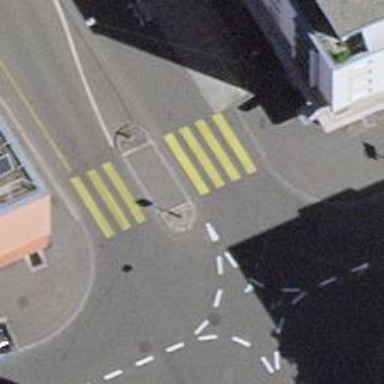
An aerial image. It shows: Uncontrolled road crossing with pedestrian island.